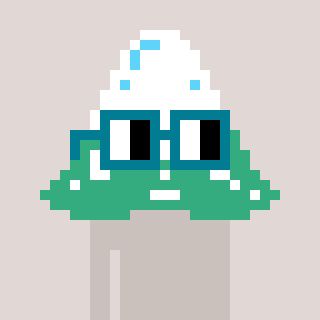
a pixel art character with square dark green glasses, a snowy mountain-shaped head and a foggrey-colored body on a warm background